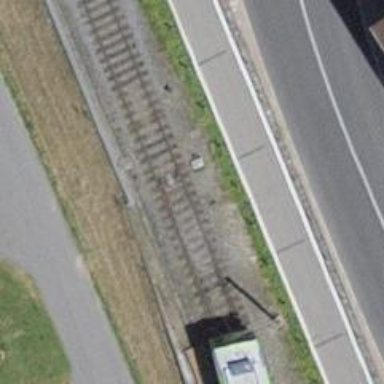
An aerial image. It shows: Railway track with contact line for electrification.